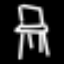
Label: chair